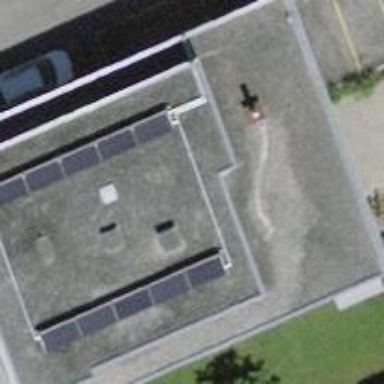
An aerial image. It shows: Building.